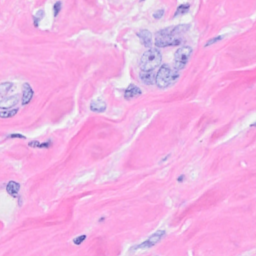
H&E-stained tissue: Breast